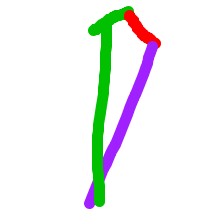
Shape: kite